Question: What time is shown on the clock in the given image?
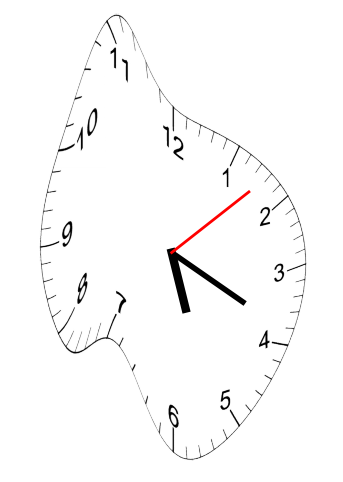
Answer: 05:19:08